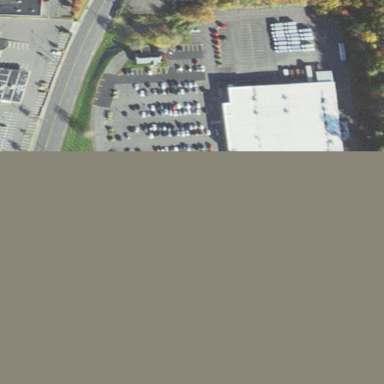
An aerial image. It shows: Retail area.